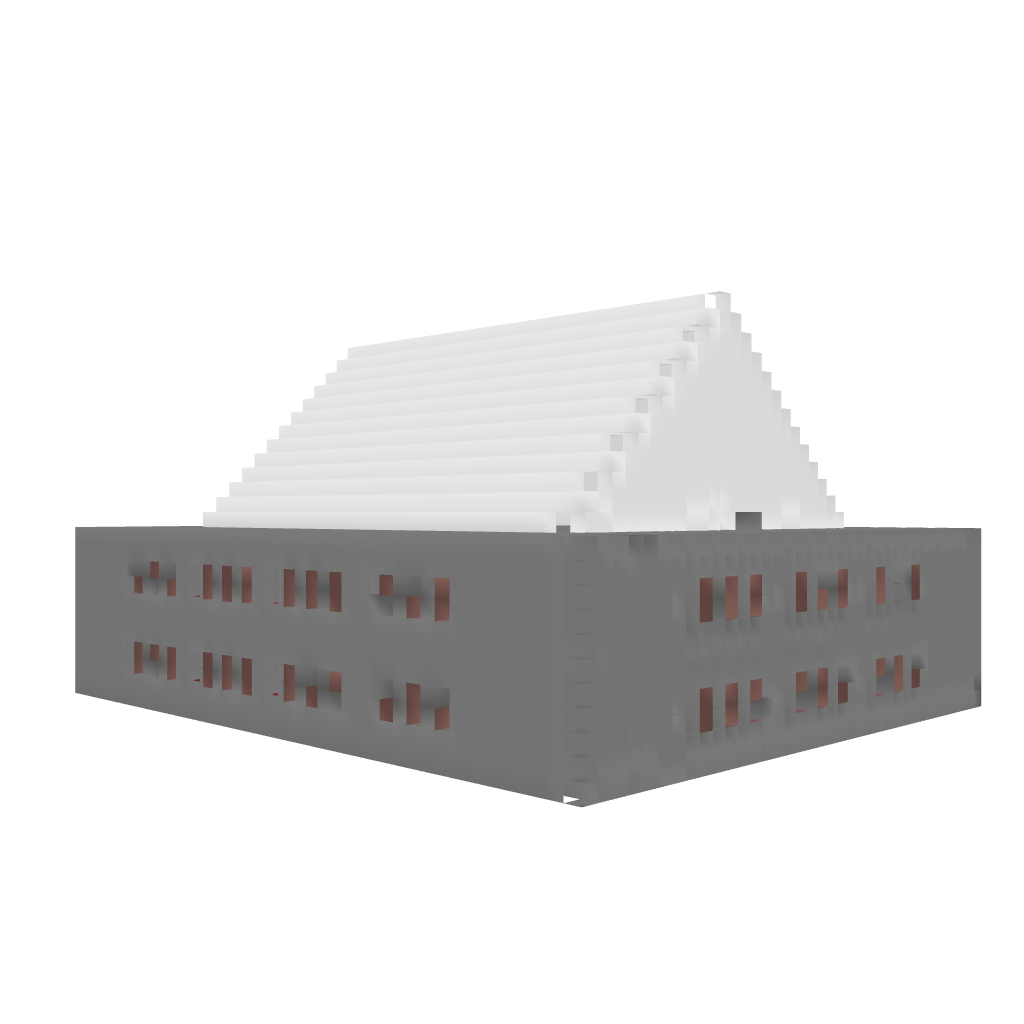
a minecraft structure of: The best jail good quality